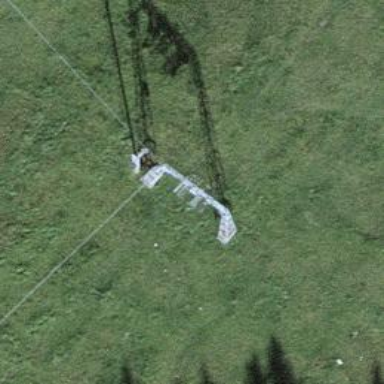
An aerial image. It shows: Pylon for aerialway.